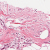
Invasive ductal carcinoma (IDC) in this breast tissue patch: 1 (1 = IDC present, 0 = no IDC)